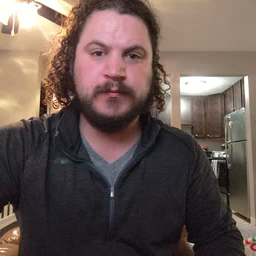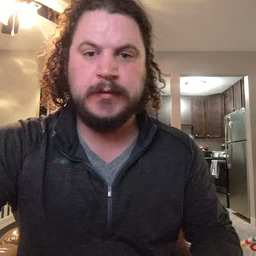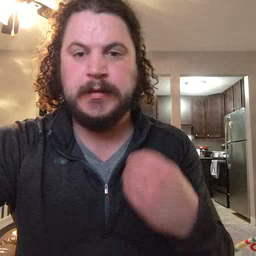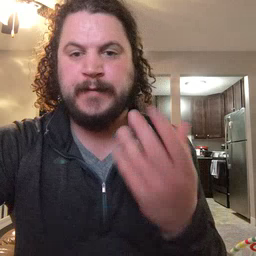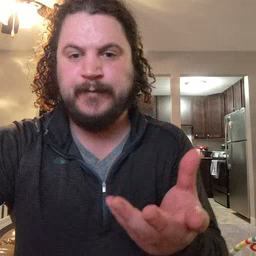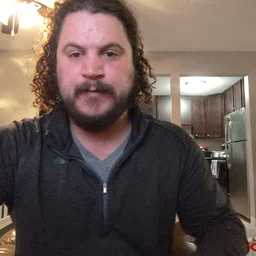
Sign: give